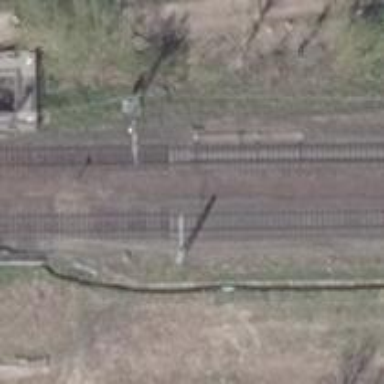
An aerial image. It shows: Railway switch.